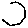
Label: hexagon